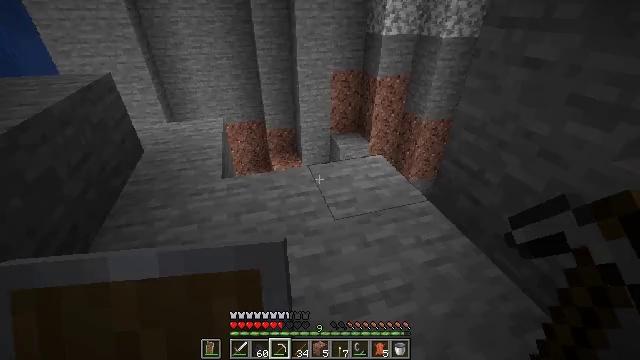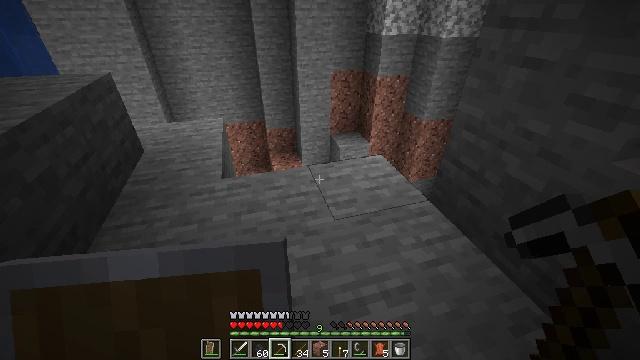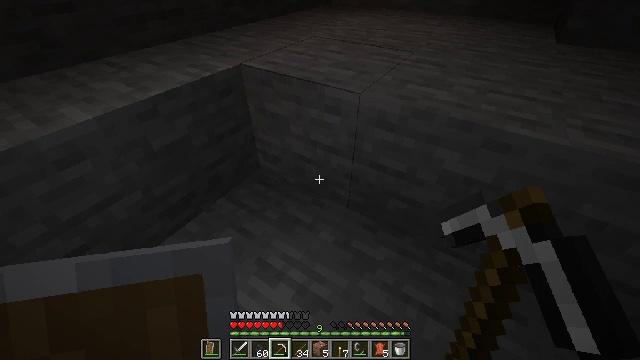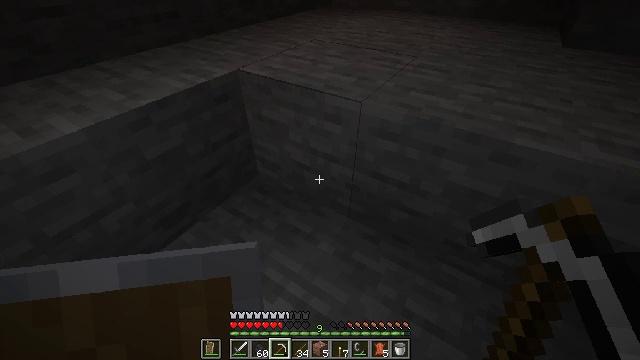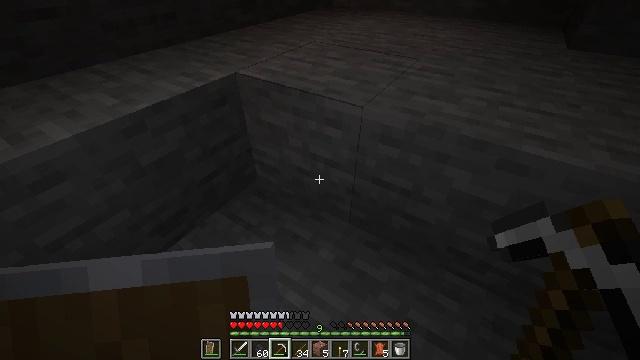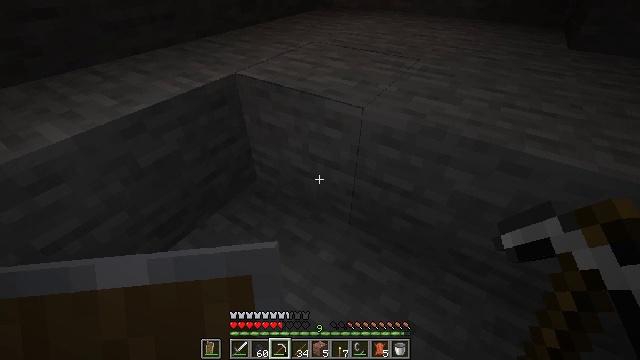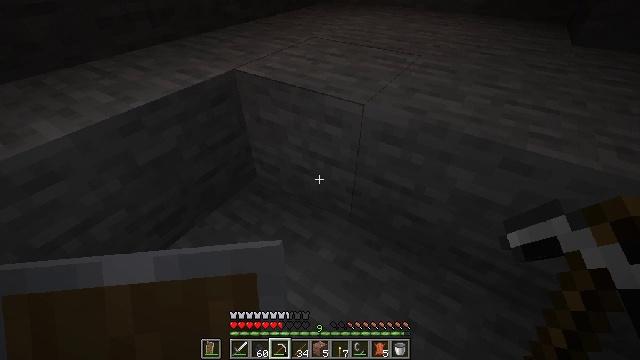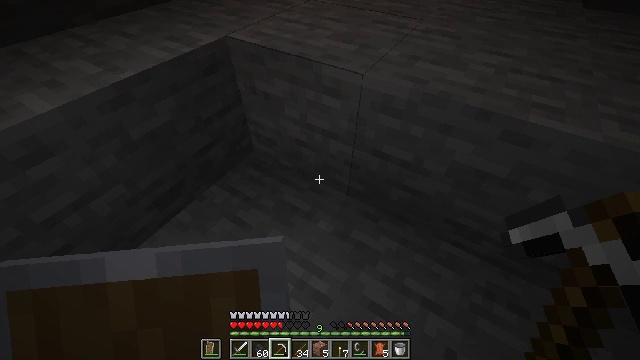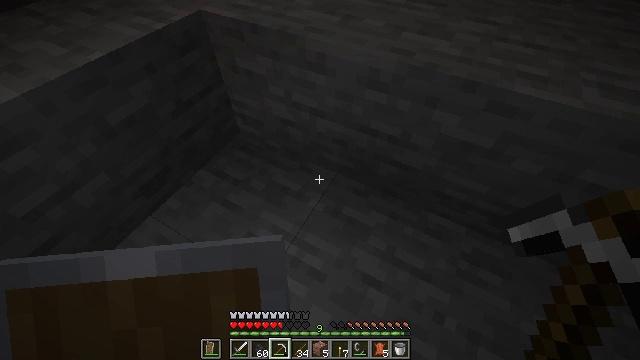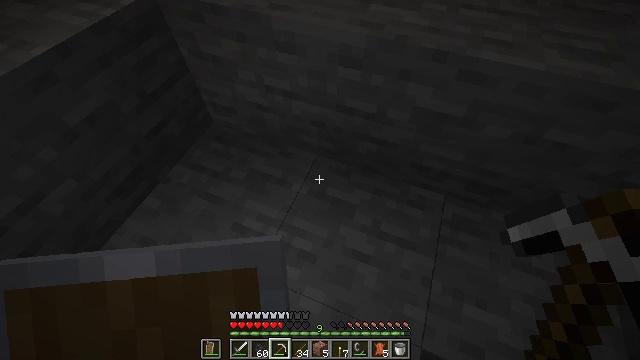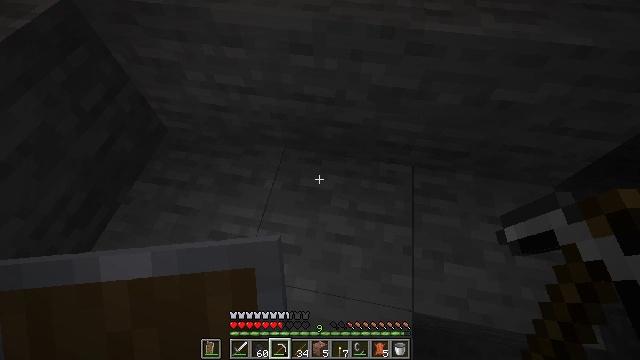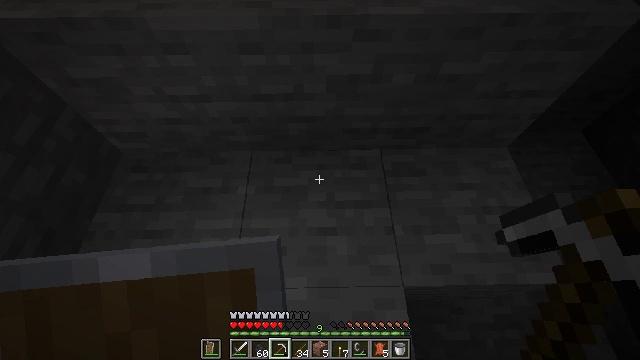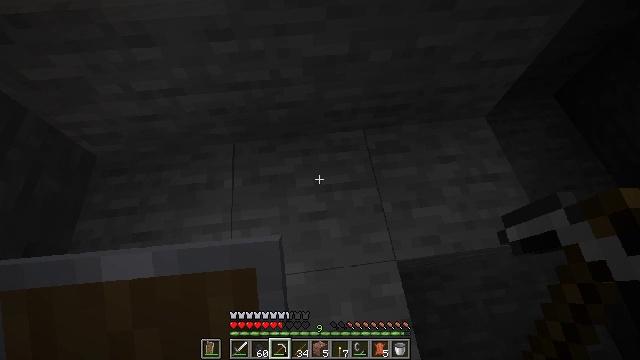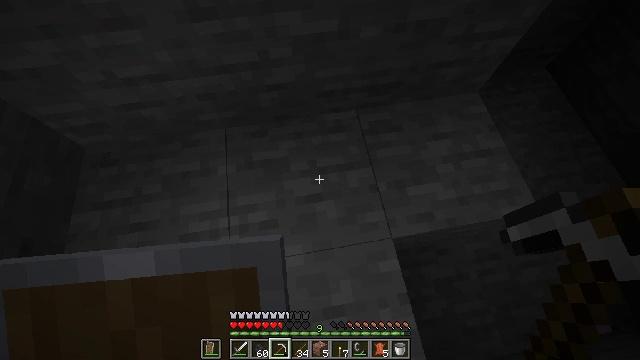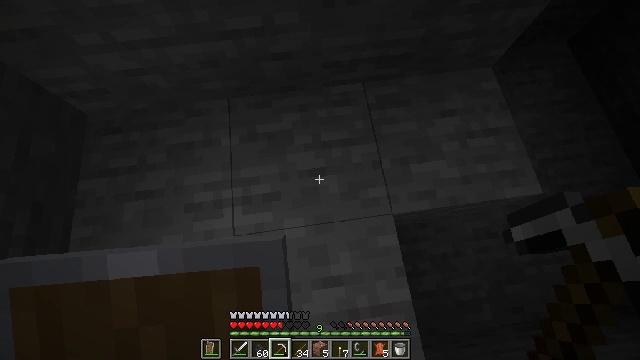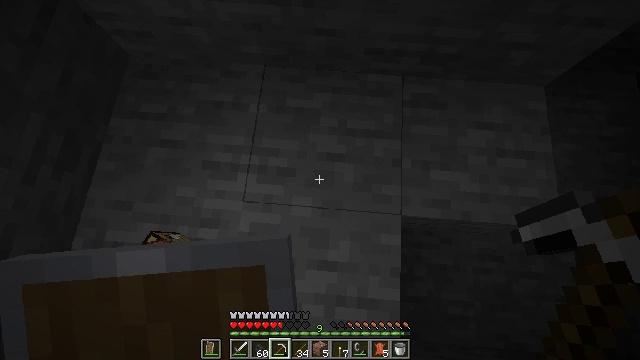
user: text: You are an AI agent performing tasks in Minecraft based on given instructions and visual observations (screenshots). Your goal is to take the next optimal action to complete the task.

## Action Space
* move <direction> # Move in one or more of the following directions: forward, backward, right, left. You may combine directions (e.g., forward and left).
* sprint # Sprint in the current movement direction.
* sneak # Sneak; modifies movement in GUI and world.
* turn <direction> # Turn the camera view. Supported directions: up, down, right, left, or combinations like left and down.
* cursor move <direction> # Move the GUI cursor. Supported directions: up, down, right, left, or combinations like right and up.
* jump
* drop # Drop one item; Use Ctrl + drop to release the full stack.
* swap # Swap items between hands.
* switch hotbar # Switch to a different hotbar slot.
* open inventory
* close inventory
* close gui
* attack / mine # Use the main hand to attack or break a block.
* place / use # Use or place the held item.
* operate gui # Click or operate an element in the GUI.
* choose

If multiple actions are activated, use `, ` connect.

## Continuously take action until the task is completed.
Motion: motion action
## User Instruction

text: Drop a sugar cane.
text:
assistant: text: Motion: no_op
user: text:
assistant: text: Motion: move forward, turn right and down
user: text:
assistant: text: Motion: no_op
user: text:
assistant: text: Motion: no_op
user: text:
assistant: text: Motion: no_op
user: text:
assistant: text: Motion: no_op
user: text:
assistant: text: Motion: turn down
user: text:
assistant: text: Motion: turn right and down
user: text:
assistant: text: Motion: turn right and down
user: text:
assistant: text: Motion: turn right and down
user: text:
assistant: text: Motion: turn right and down
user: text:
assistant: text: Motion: turn right and down
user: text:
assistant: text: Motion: turn right and down
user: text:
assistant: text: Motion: turn left and down
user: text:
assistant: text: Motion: turn left and down
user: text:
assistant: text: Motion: turn left and down
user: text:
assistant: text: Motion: turn left
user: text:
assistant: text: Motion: turn left
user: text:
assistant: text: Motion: turn left
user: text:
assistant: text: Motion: turn left
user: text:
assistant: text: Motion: turn left
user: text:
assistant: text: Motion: no_op
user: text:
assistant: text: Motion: turn right and up
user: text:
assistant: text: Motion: turn right and up
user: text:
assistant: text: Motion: turn right and up
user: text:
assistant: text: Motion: move forward, turn right
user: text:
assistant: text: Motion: move forward, turn right and up
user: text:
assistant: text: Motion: move forward, turn right and up
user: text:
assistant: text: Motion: move forward
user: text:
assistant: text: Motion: move forward